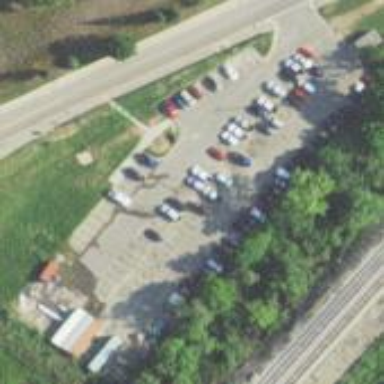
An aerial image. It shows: Parking area with surface.